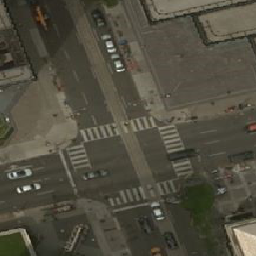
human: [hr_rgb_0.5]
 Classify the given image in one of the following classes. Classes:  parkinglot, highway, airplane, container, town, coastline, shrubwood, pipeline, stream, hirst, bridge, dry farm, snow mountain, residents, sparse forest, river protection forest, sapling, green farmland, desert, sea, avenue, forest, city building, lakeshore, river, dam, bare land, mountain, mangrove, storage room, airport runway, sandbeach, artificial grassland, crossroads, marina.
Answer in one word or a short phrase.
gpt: crossroads